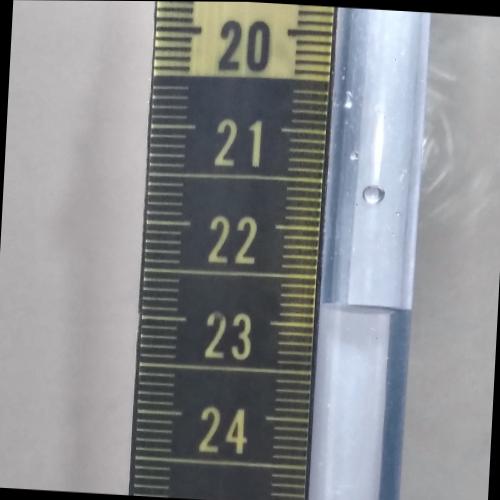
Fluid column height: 22.8 cm